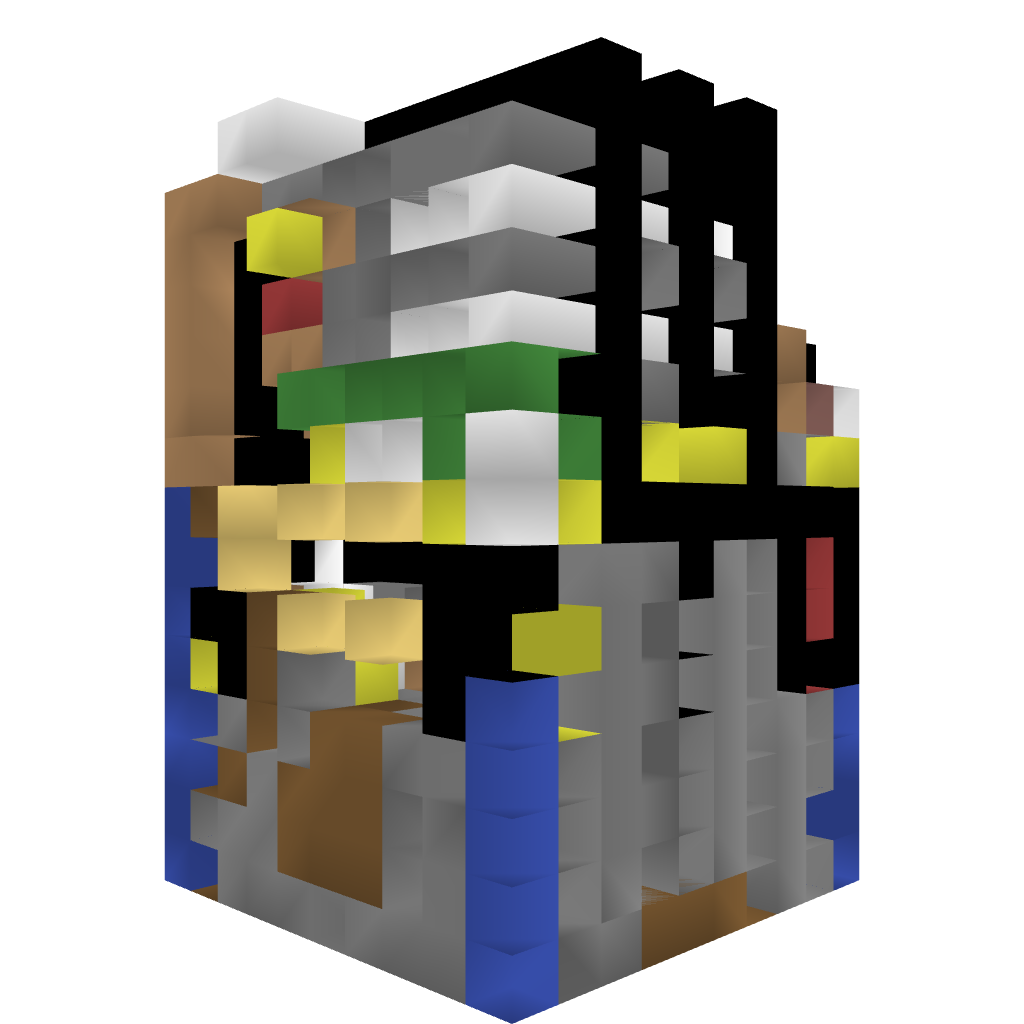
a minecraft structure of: Pigonge's 10x10 Survival House 3 bad low quality